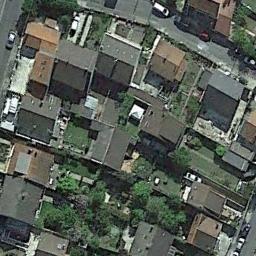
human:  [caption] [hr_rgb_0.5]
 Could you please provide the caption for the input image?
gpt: The dense residential is next to the road with some cars .

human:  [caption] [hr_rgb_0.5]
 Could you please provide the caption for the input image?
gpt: There are many roads and neatly arranged houses and trees and large lawns in densely populated areas .

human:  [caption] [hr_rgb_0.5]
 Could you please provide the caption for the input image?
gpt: There are a lot of trees in the residential area and a road nearby .

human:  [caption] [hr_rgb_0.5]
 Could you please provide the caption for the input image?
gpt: A dense residential area has lots of trees and houses next to each other .

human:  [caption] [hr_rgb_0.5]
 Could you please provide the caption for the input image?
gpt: There are some brown and black buildings on dense residential area .